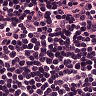
Metastatic tissue present: no